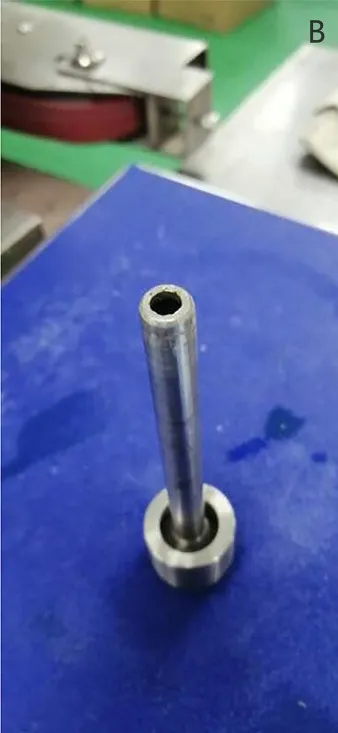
(B) Filling head with 5.5 mm inner diameter.
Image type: medical_photograph (other_medical_photograph)